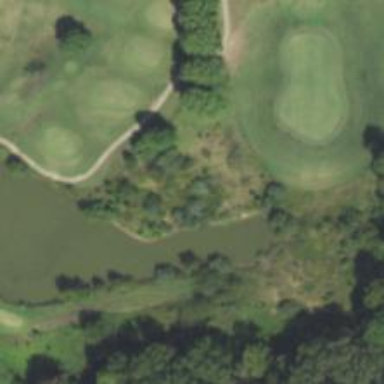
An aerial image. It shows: Picturesque scene of golf course with lateral water hazard.